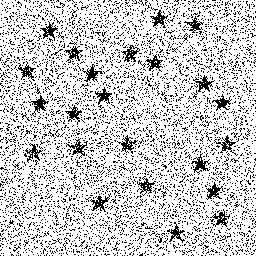
Squares: 0
Triangles: 0
Stars: 23
Total shapes: 23